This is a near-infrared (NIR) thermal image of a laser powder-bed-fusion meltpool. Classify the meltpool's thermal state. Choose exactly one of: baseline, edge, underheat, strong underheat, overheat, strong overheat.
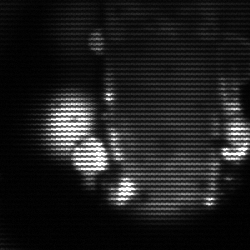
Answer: strong underheat